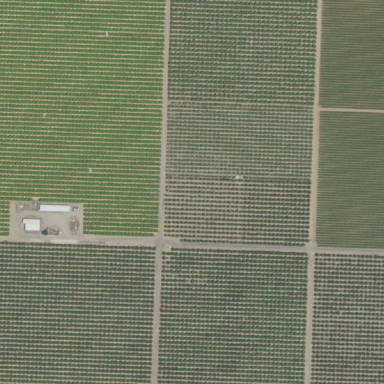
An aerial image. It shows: Beautiful vineyard in the countryside.